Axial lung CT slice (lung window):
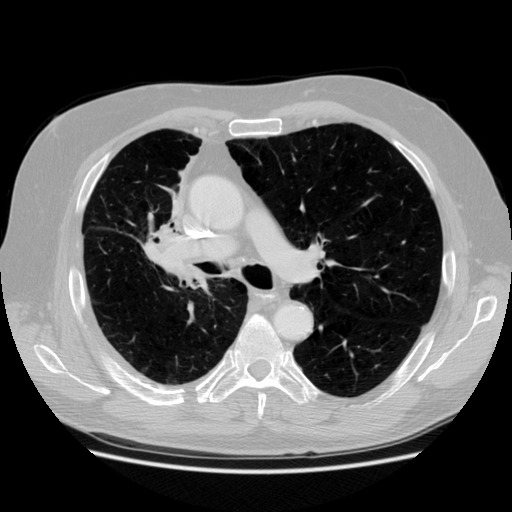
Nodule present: no